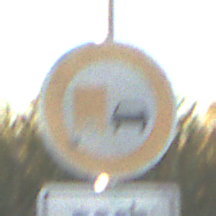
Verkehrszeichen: UeberholverbotKraftfahrzeuge
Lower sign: LaengeEinerStrecke4
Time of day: SunriseSunset
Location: Outdoor (RoadRail)
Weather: Clear
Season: NotSpecified
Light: Natural